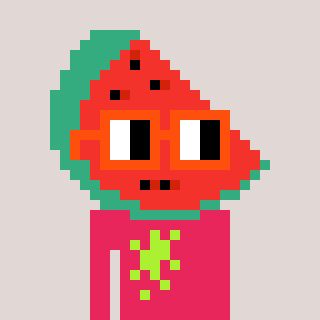
a pixel art character with square orange glasses, a watermelon-shaped head and a redpinkish-colored body on a warm background